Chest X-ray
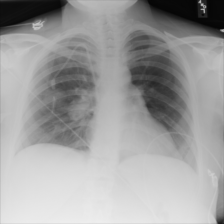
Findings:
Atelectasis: negative
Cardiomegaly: negative
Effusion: negative
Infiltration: negative
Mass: positive
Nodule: negative
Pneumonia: negative
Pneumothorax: negative
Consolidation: negative
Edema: negative
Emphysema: negative
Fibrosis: negative
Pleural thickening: negative
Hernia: negative